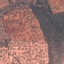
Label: PermanentCrop